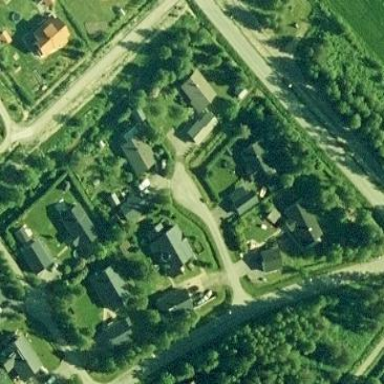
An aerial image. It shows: Residential area.